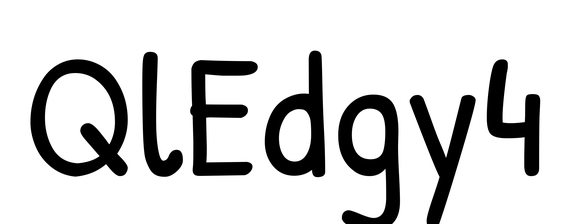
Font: PatrickHand-Regular